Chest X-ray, AP view. Patient: 64 years old, sex M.
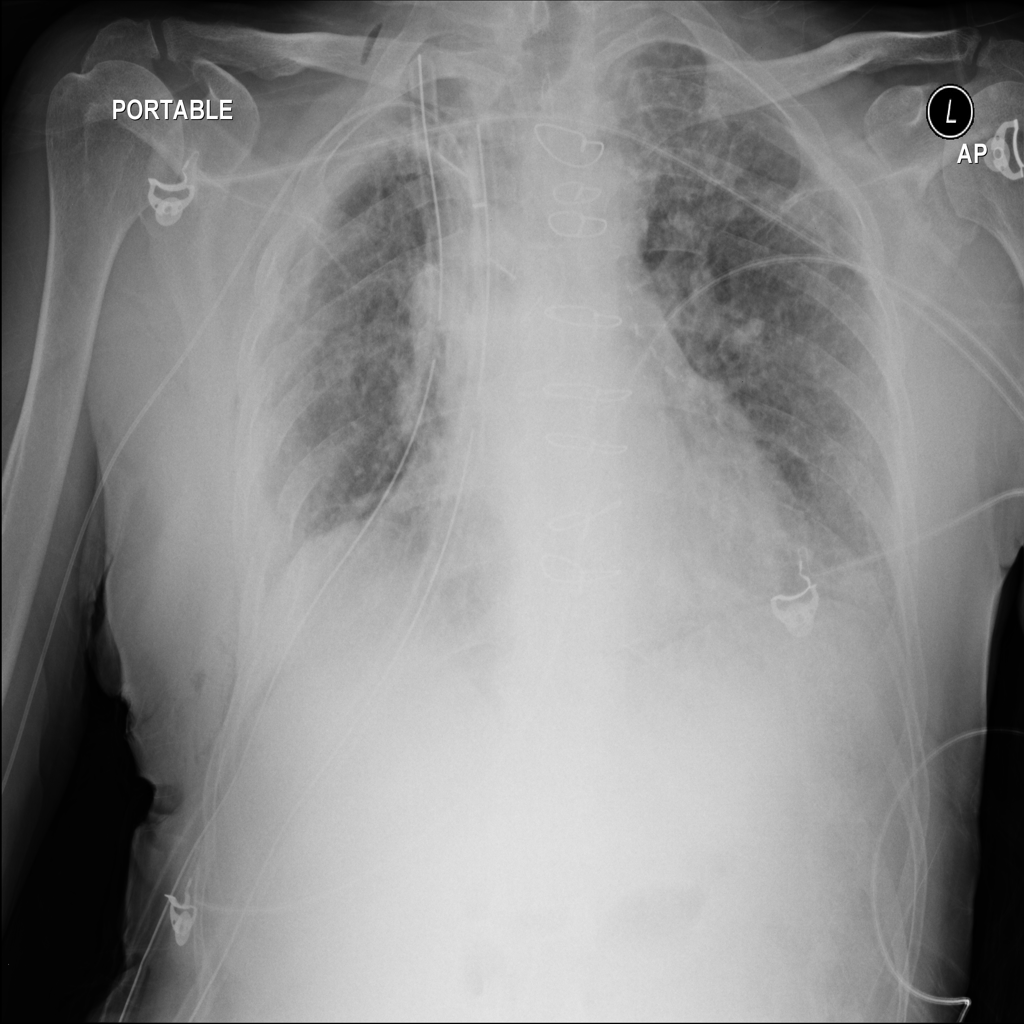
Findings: No Finding